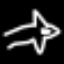
Label: airplane